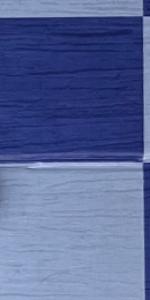
Label: Empty